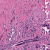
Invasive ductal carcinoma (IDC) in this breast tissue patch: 0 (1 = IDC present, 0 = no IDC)